Question: I have a gridpanel and want to show a errortooltip on mouse hover as we see for textfields and combobox. Is there any inbuilt component to show this error styled tooltip for grid panel.

i am doing this to find validate based on the number of records in the grid panel.Please Help
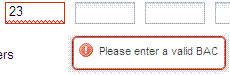
Answer: There's nothing built-in to accomplish this, but you can still do it. Lucky for you, I had to do something like this not too long ago.
You'll need to use a column renderer. You'll also need to store the error message on the record itself, or have a way to access error messages by record. Your renderer should look something like this:
'''
renderer: function(value, metaData, record){
if(/* record has error */){
metaData.tdCls += " x-form-invalid-field"; // Squiggly red lines
metaData.tdAttr = "data-errorqtip='This is my error message!'";
}
return value;
}
'''
You may need to play around with styling and whatnot, but that is the gist of it. Also, you'll have to refresh your grid if the validity of your records changes, to make sure your tooltips say updated.